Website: bh-photo
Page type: store-pickup
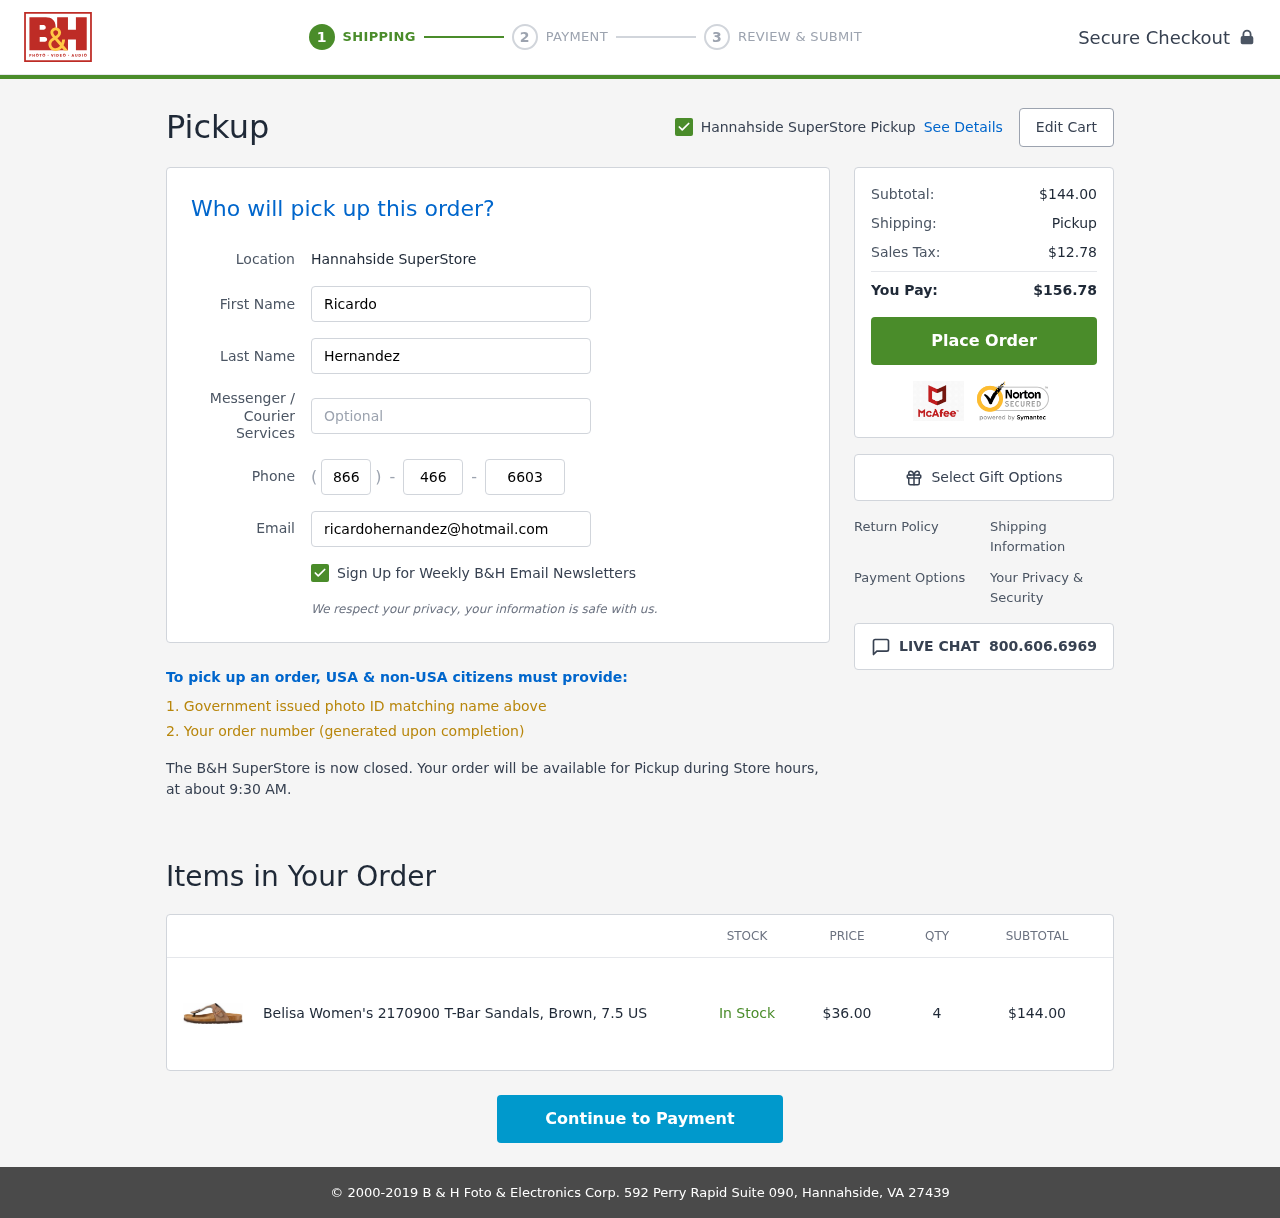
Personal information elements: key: PII_EMAIL
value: ricardohernandez@hotmail.com
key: PII_FIRSTNAME
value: Ricardo
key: PII_LASTNAME
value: Hernandez
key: PII_LOCATION1_CITY
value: Hannahside SuperStore Pickup
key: PII_LOCATION1_CITY
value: Hannahside SuperStore
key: PII_PHONE_AREA
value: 866
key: PII_PHONE_PREFIX
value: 466
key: PII_PHONE_SUFFIX
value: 6603
Product elements: key: PRODUCT1_NAME
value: Belisa Women's 2170900 T-Bar Sandals, Brown, 7.5 US
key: PRODUCT1_PRICE
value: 36
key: PRODUCT1_QUANTITY
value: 4
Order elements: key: ORDER_SUBTOTAL
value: $144.00
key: ORDER_TAX
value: $12.78
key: ORDER_TOTAL
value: $156.78